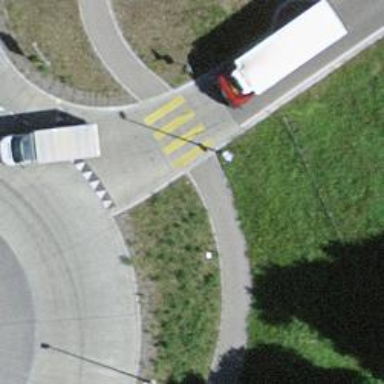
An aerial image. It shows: Primary link road with asphalt surface.